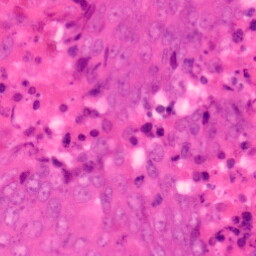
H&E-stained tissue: Colon